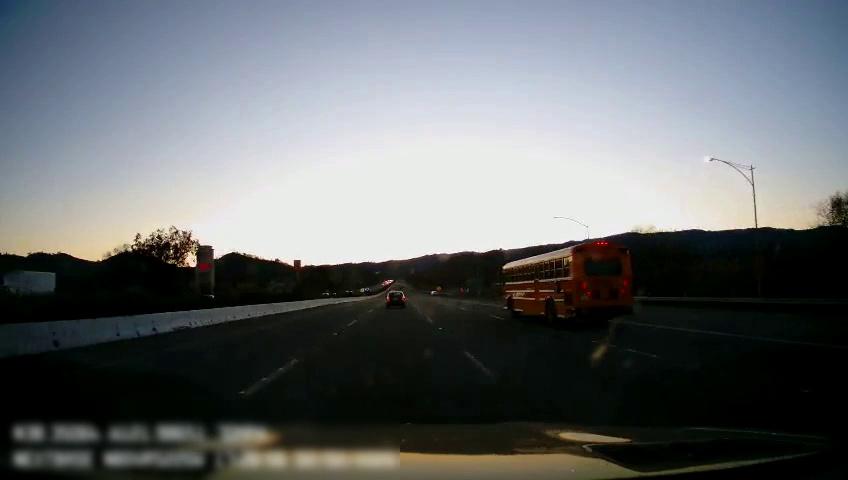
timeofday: Day
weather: Cloudy
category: Drivable Space
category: Vehicles | Truck
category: Vehicles | Bus
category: Vehicles | Car
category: Lanes | Current Lane
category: Lanes | Current Lane
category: Lanes | Alternate Lane
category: Lanes | Alternate Lane